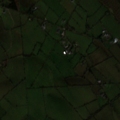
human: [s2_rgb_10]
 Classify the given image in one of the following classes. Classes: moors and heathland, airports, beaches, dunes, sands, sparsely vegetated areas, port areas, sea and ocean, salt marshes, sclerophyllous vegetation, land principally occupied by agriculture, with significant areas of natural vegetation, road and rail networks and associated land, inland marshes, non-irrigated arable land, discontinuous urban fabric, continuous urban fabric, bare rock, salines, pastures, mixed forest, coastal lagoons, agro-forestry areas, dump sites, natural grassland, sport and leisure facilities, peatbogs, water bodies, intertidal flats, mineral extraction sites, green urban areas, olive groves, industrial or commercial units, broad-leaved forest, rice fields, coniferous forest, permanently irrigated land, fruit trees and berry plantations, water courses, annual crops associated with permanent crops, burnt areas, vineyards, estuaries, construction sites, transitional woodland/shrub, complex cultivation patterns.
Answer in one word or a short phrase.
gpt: pastures, broad-leaved forest, transitional woodland/shrub